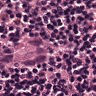
Metastatic tissue present: yes